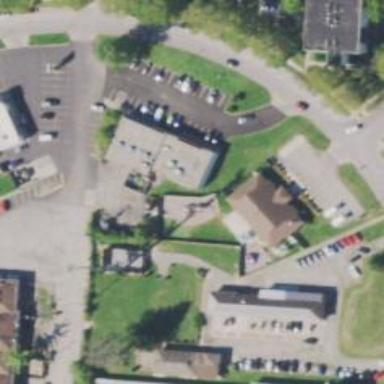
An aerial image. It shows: Convenience shop.